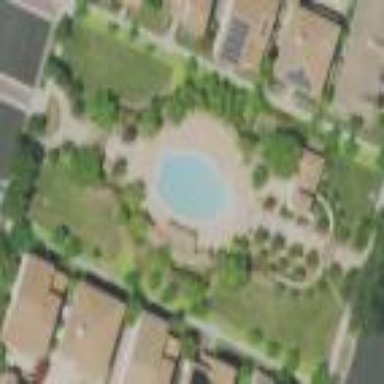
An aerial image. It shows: Lovely park for leisure and relaxation.